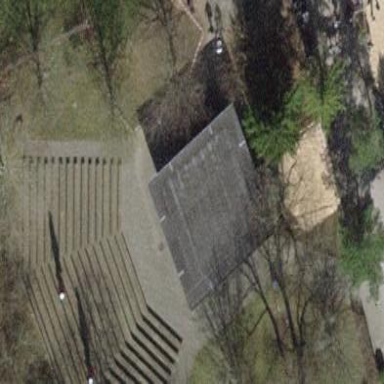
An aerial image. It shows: Theatre building.